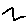
Label: zigzag